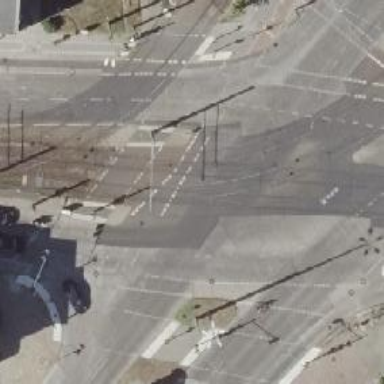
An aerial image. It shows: Tram level crossing on railway.